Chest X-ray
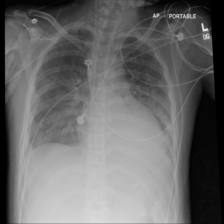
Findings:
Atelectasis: positive
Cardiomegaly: negative
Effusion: positive
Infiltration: negative
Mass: negative
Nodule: negative
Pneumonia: negative
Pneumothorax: negative
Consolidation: negative
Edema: negative
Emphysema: negative
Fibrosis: negative
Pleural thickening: negative
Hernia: negative